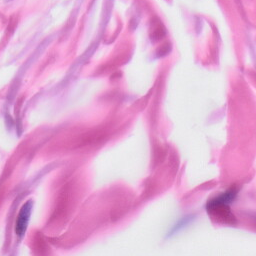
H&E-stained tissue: Skin